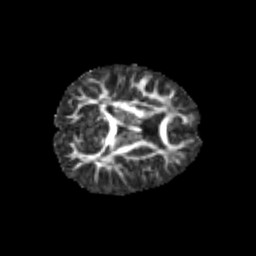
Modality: FA
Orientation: axial
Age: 6
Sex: male
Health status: healthy